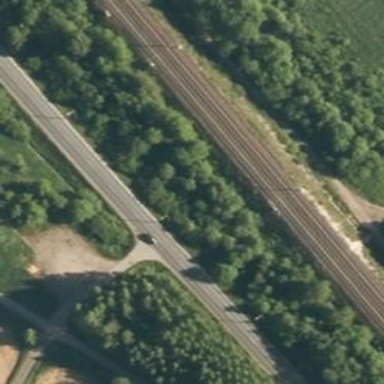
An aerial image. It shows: Railway track with continuous electrified contact lines.